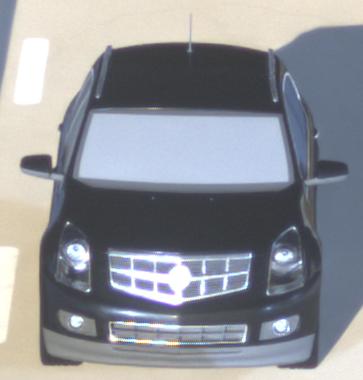
Make: Cadillac
Model: SRX 3.0 V6
Detailed model: SRX (II)
Model produced from: 2010/12
Model produced until: 2012/01
Doors: 5
Color: black
Road condition: dry road
Daytime: night
Contrast: high contrast